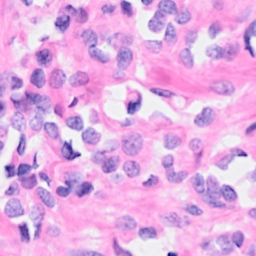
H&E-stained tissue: Breast